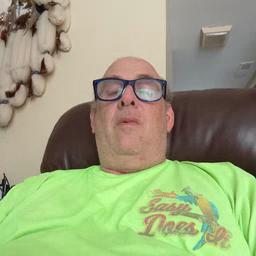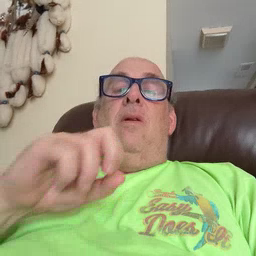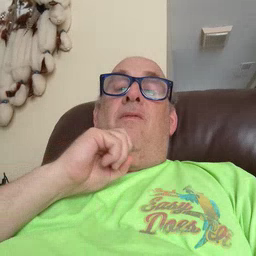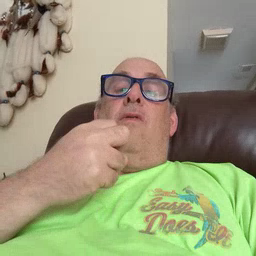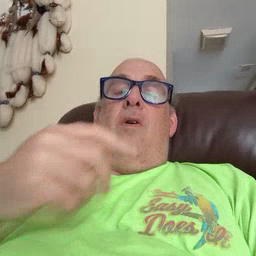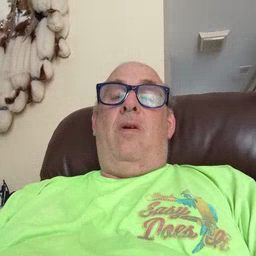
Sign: frog